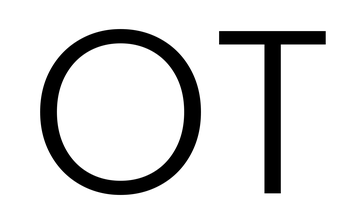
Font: Poppins-Light